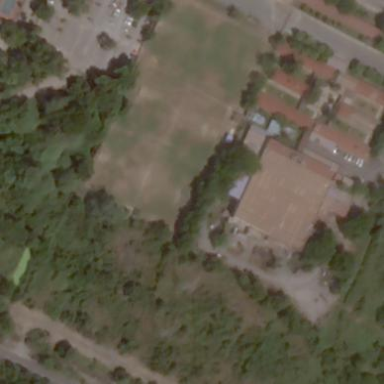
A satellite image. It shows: Soccer pitch for leisureland activities.